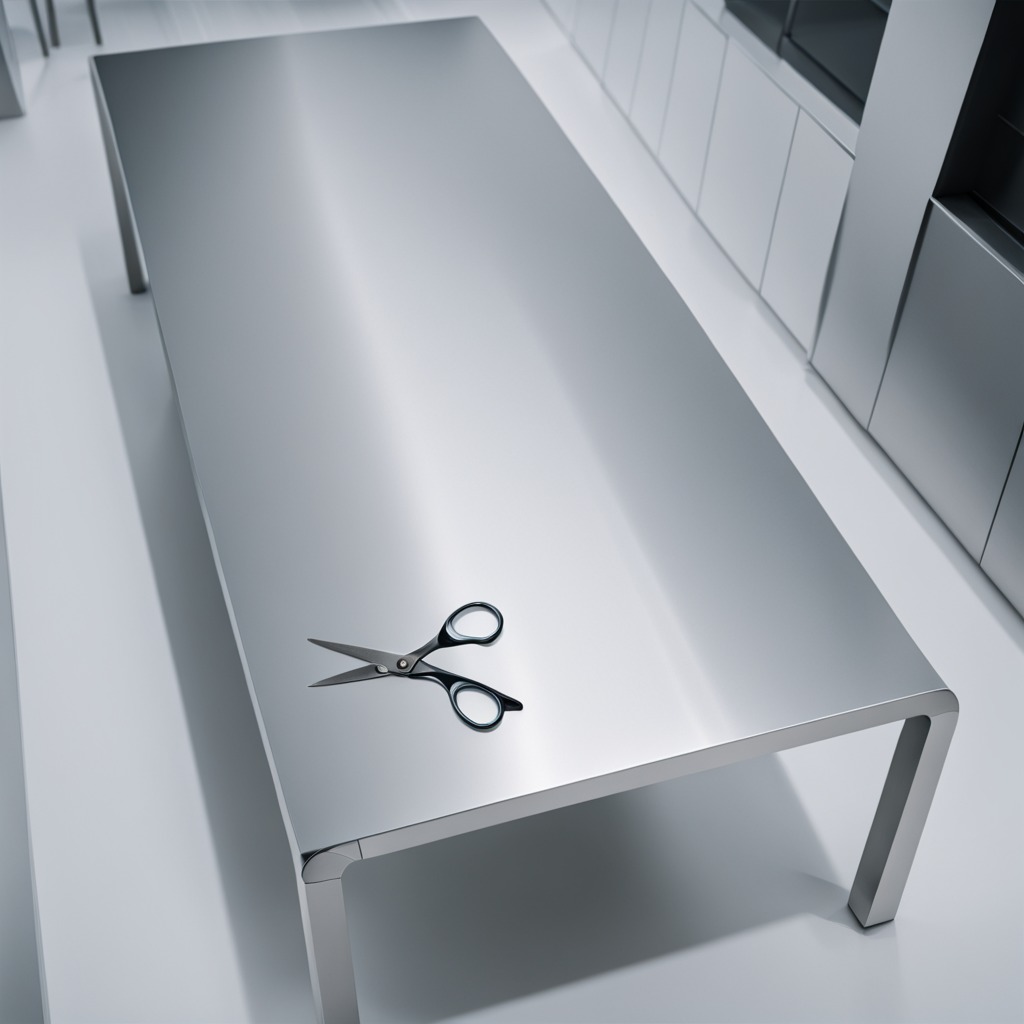
A scissor is lying on the stainless steel table in a high-end prototyping lab.